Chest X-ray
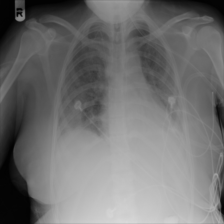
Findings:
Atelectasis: negative
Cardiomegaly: negative
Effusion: negative
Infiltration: negative
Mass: negative
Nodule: negative
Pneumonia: negative
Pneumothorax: negative
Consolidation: negative
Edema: negative
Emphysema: negative
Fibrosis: negative
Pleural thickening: negative
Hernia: negative